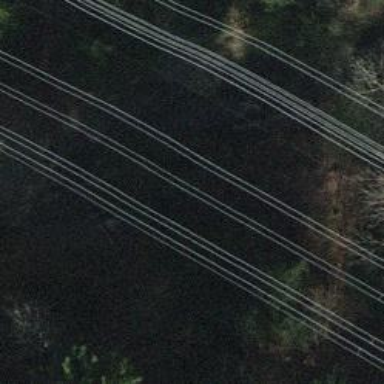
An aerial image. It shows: Path leading to bridge.